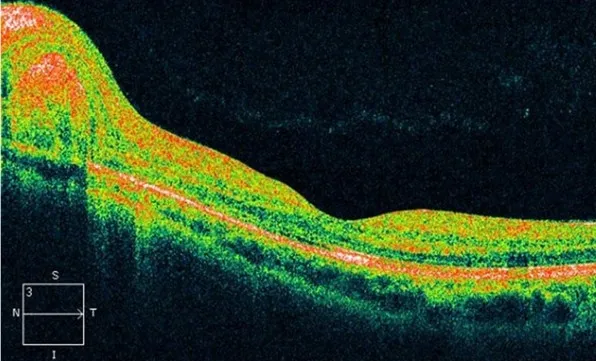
Color fundus photograph and optical coherence tomography at follow-up. (b) The subretinal fluid has resolved on optical coherence tomography.
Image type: ophthalmic_imaging (oct)